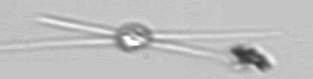
Label: Chaetoceros_danicus